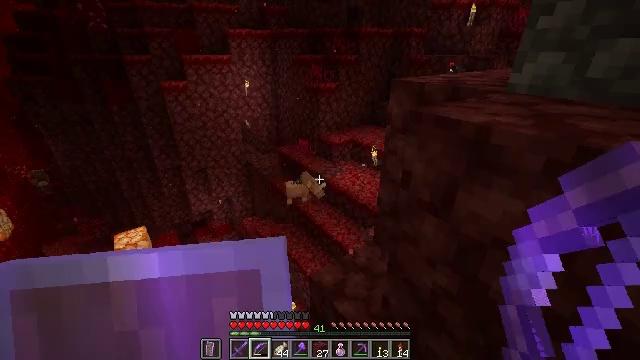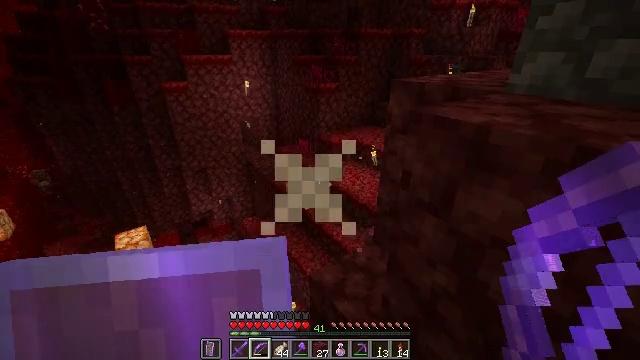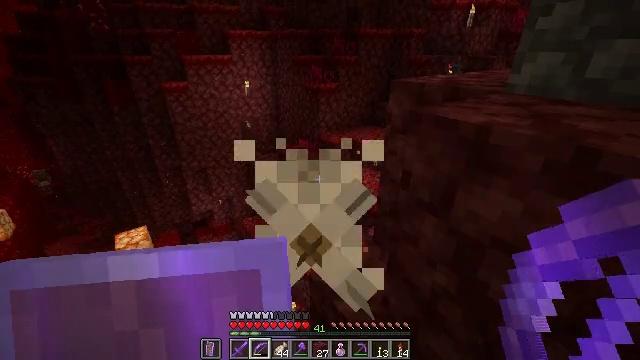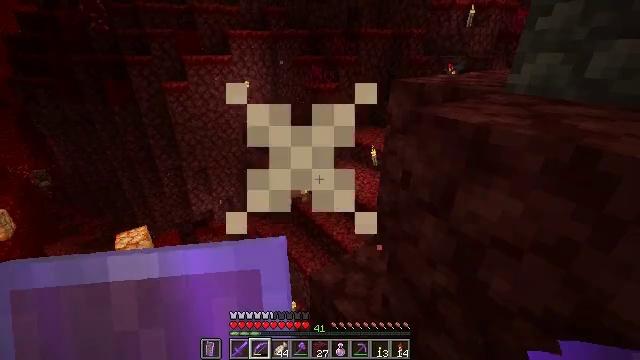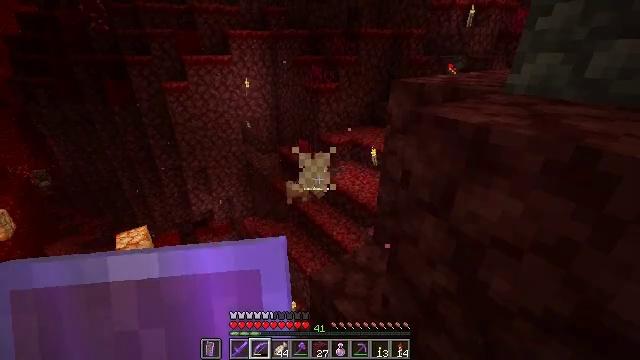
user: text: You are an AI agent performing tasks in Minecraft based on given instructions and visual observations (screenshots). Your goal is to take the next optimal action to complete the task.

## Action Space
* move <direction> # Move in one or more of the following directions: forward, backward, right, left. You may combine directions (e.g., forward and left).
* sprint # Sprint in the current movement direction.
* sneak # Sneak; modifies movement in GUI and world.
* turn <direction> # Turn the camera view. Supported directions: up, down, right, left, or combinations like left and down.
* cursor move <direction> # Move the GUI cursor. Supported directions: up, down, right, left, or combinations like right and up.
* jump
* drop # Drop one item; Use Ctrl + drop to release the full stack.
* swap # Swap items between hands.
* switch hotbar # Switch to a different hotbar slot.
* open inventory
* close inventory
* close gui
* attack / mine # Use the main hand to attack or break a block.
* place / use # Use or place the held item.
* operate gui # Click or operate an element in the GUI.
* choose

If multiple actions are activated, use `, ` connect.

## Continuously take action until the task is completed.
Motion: motion action
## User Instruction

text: Kill the hoglin.
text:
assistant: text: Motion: sneak
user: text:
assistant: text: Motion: sneak
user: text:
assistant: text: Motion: sneak
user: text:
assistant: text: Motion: sneak
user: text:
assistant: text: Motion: sneak